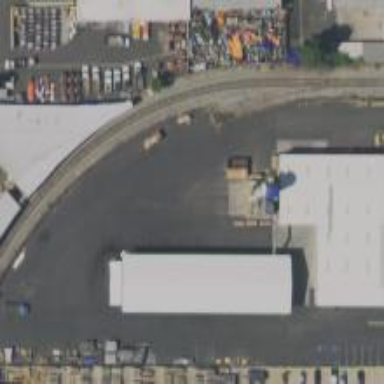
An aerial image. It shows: Rail spur service.